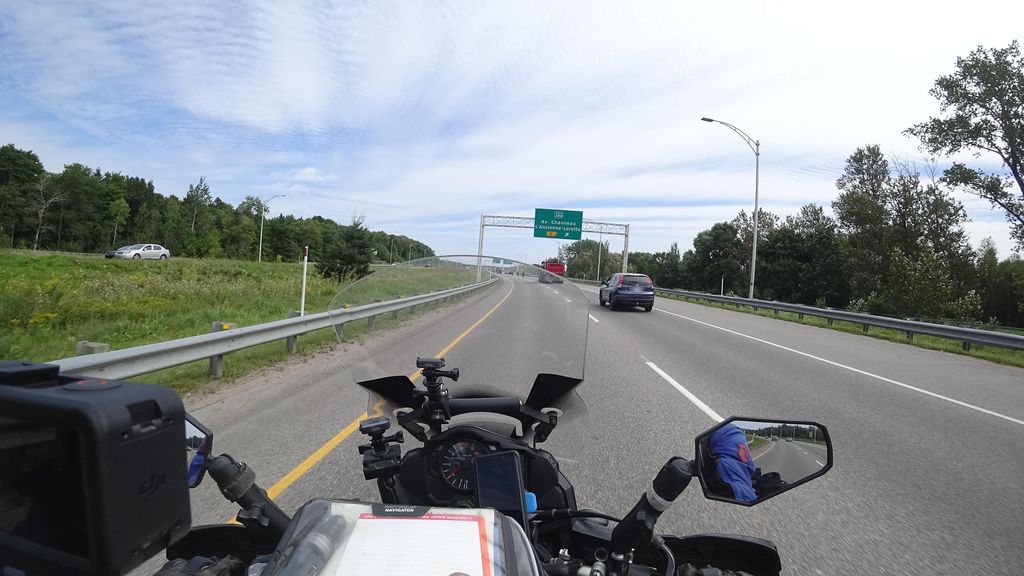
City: quebec_city